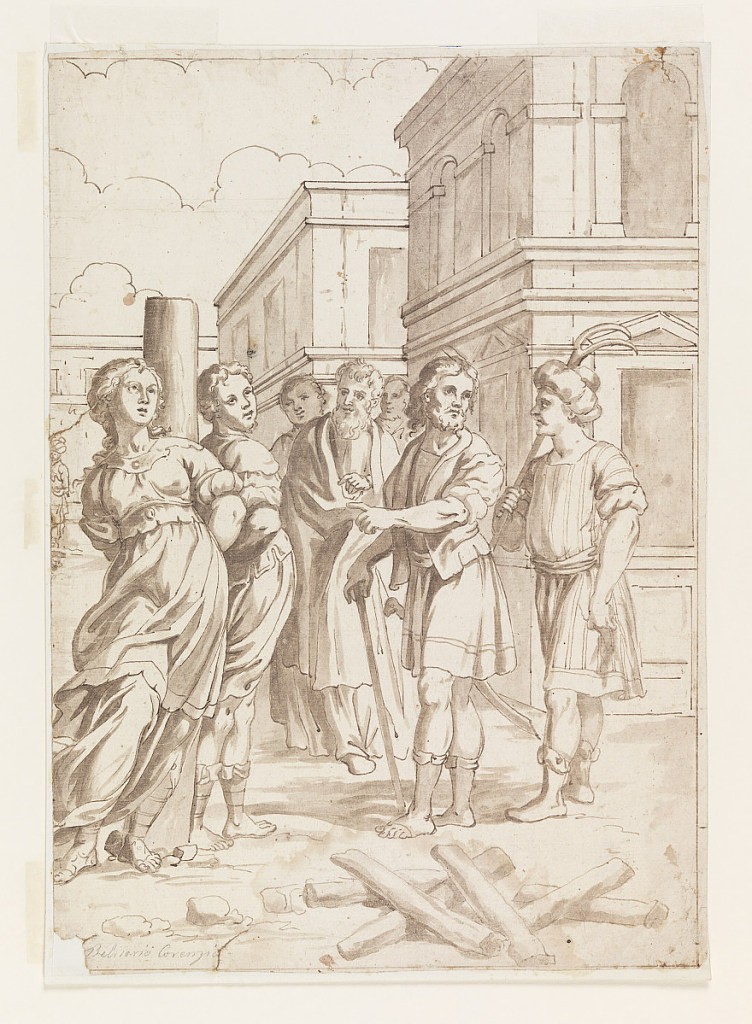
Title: Man and Woman Being Martyred
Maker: Belisario Corenzio, Italian, active 1590–1646
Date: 1590–1646
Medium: Pen and brown ink, brush and brown wash on cream laid paper, lined
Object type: Drawing
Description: Vertical rectangle. Figures of a man and woman tied to a stake together, awaiting execution. A crowd of men passing by has gathered to leer and point. Firewood lies in the foreground; buildings of the city piazza are in the background.